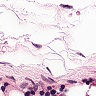
Metastatic tissue present: no